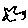
Label: bird